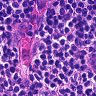
Metastatic tissue present: no